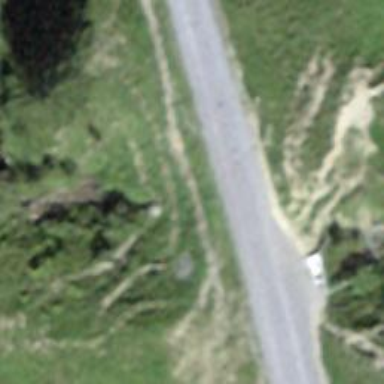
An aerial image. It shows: Culvert tunnel.